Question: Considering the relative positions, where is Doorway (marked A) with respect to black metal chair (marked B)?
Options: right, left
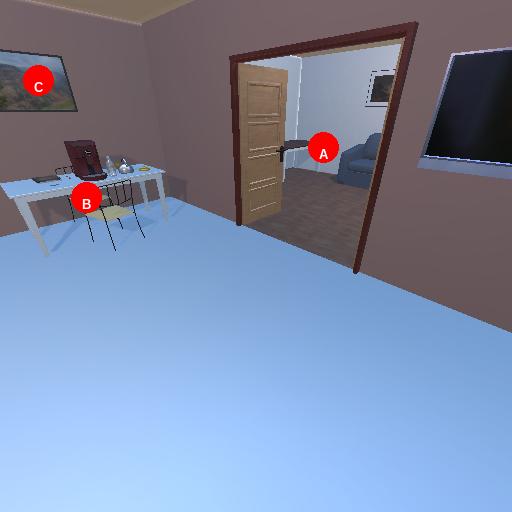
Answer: right